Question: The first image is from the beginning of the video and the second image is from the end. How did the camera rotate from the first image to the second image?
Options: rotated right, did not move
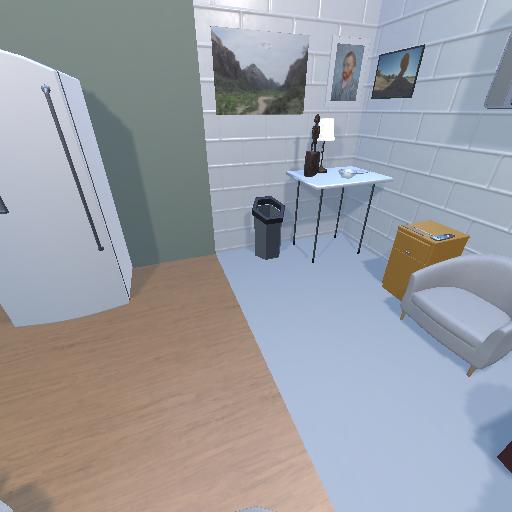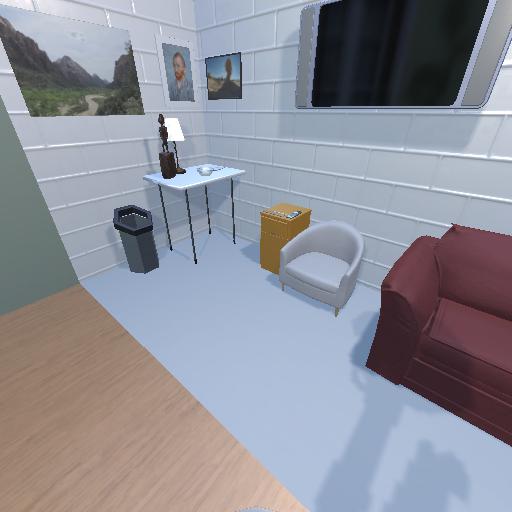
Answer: rotated right